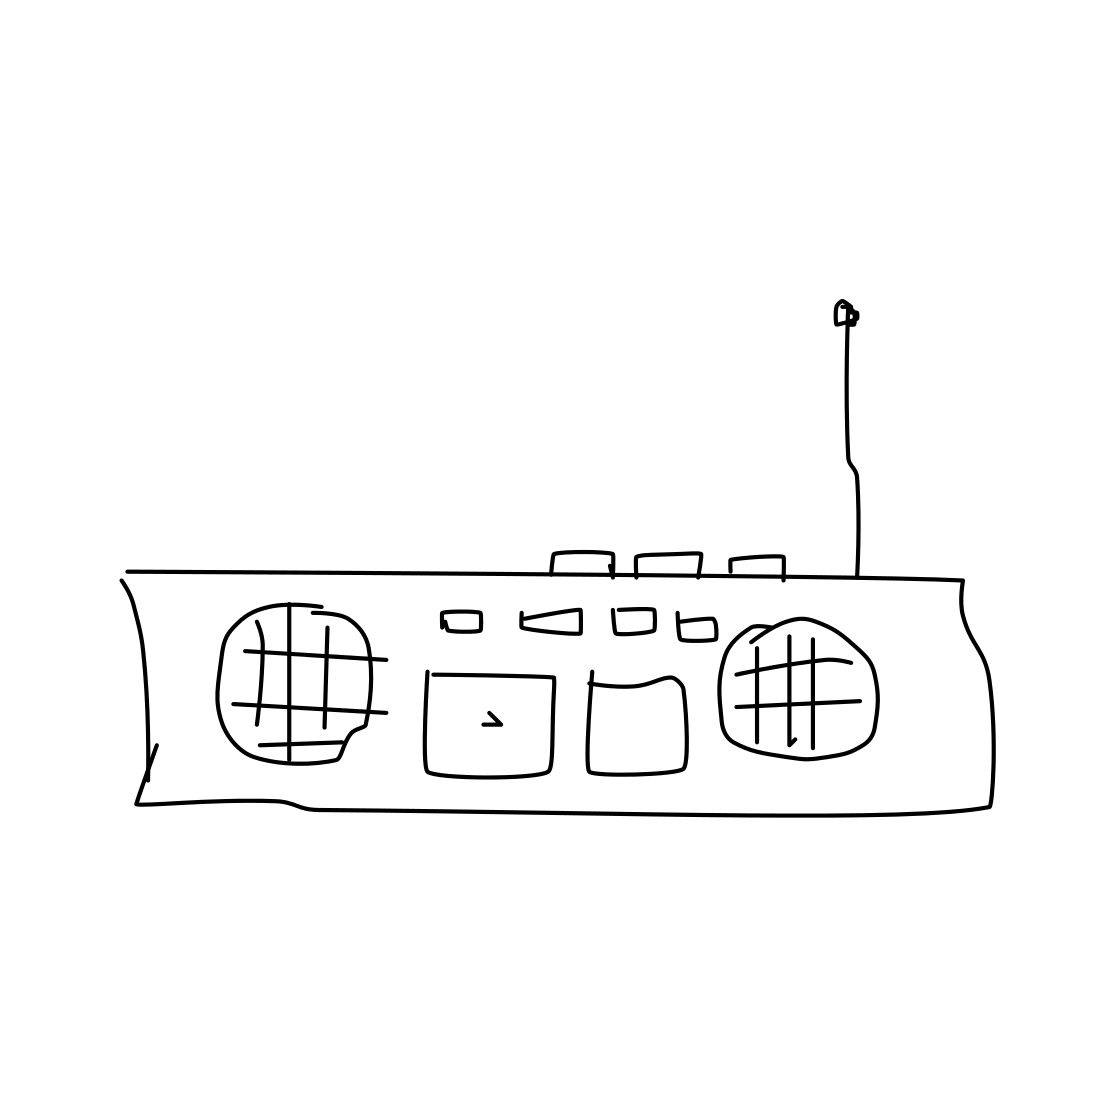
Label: radio